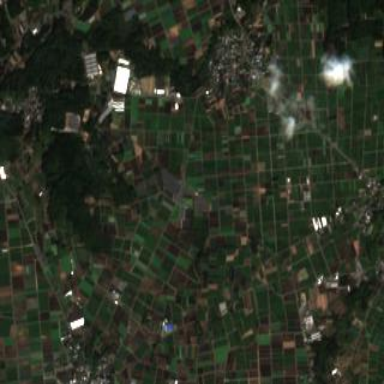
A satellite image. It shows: Picturesque farmland scene.